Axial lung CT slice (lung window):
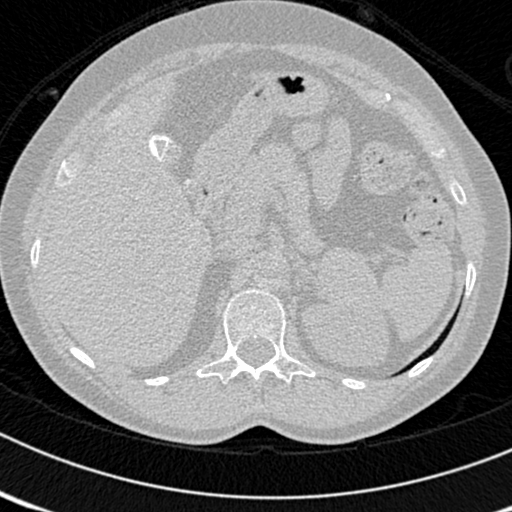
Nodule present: no